Chest X-ray:
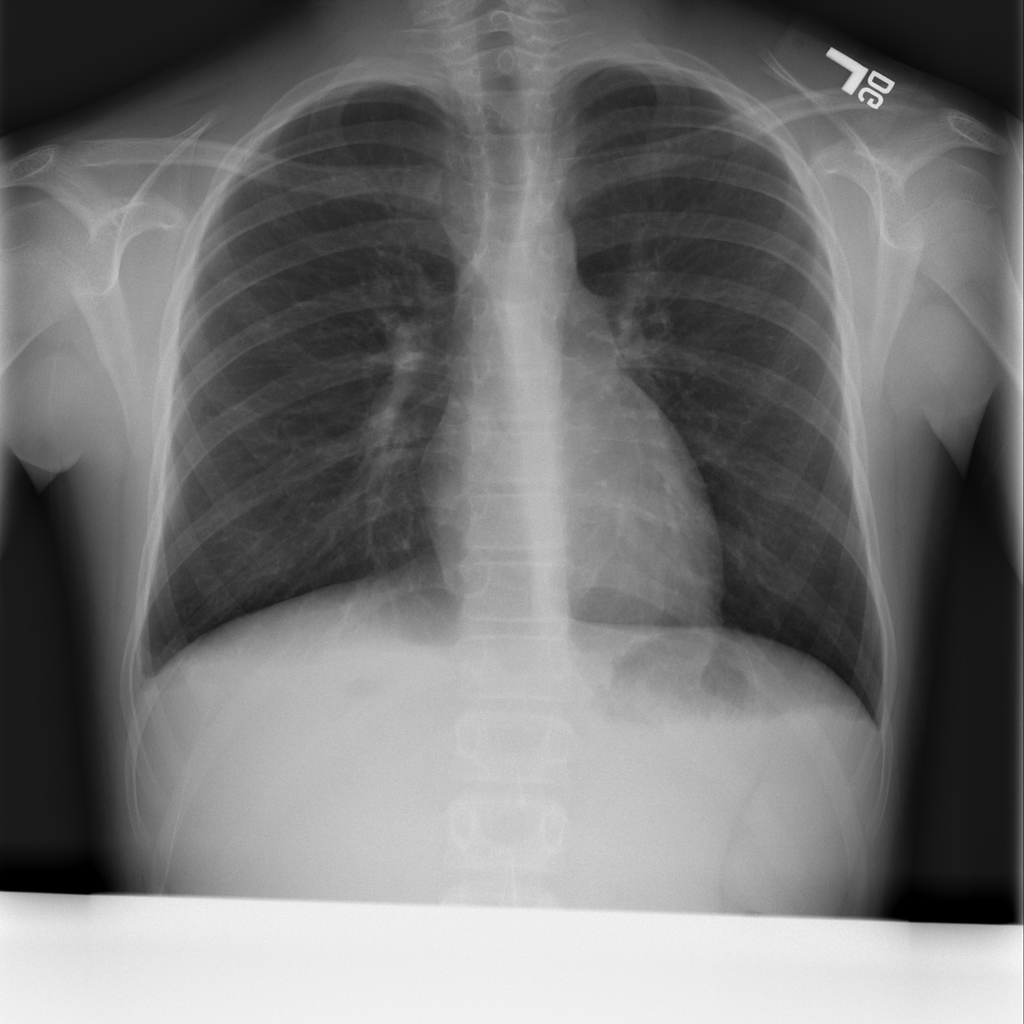
Findings: Pleural Thickening
No abnormal finding: no